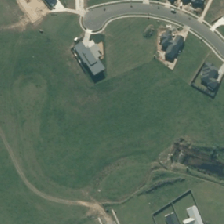
Land cover: urban_parkland